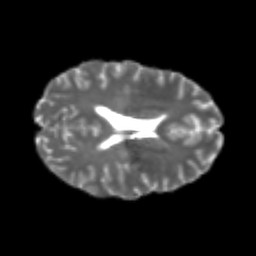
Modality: T2w
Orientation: axial
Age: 22
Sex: female
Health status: healthy
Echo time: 0.074 s